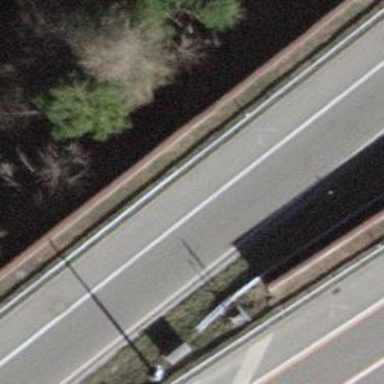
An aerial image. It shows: Asphalt motorway link.